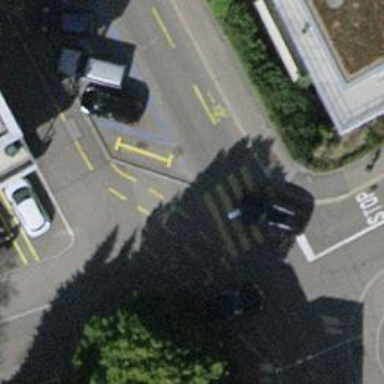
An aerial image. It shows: Asphalt cycleway with asphalt footway. The path includes sidewalk.